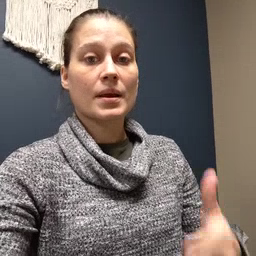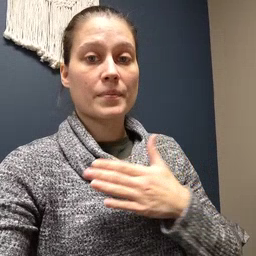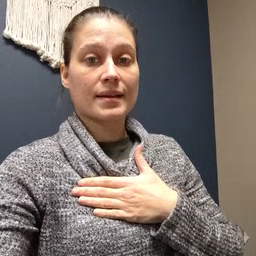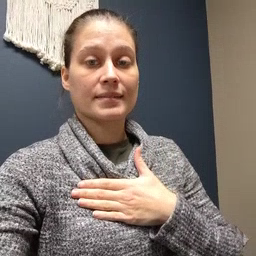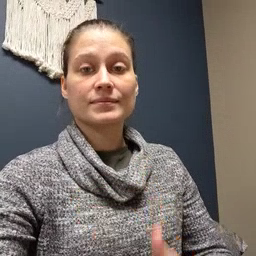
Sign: minemy